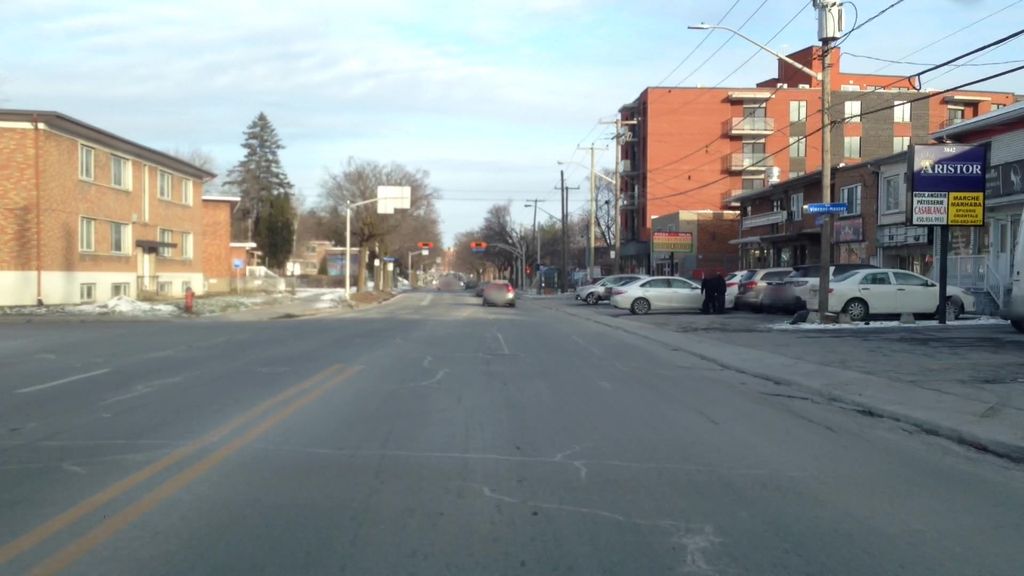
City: montreal